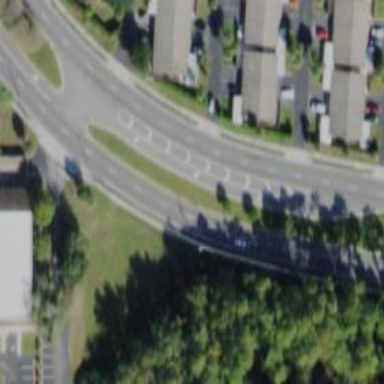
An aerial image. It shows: Footway.